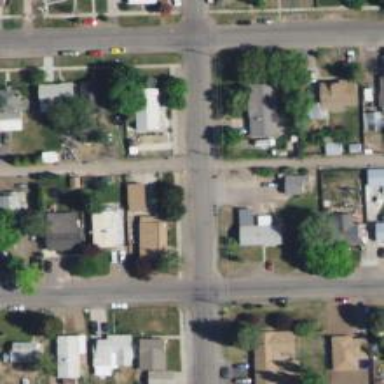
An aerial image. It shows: Alley classified as service road.